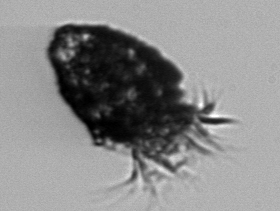
Label: Stenosemella_pacifica